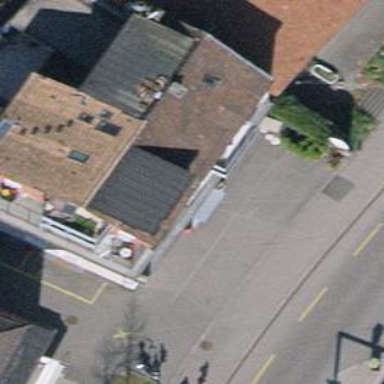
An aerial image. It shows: Restaurant.